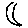
Label: moon